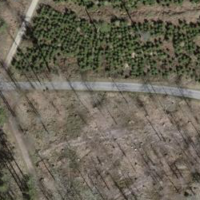
EUNIS habitat code: 43
Species observed at this site:
Sambucus racemosa